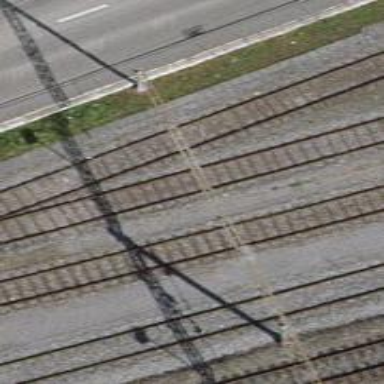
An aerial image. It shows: Rail yard with electrified contact lines for the railway.